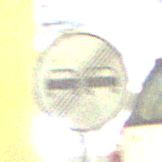
Verkehrszeichen: EndeUeberholverbot
Umgebung: Indoor, Special
Tageszeit: NotSpecified
Wetter: NotSpecified
Licht: Artificial
Jahreszeit: NotSpecified
Kontrast: HighContrast